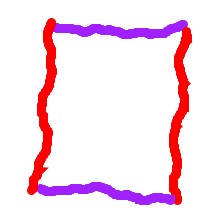
Shape: rectangle